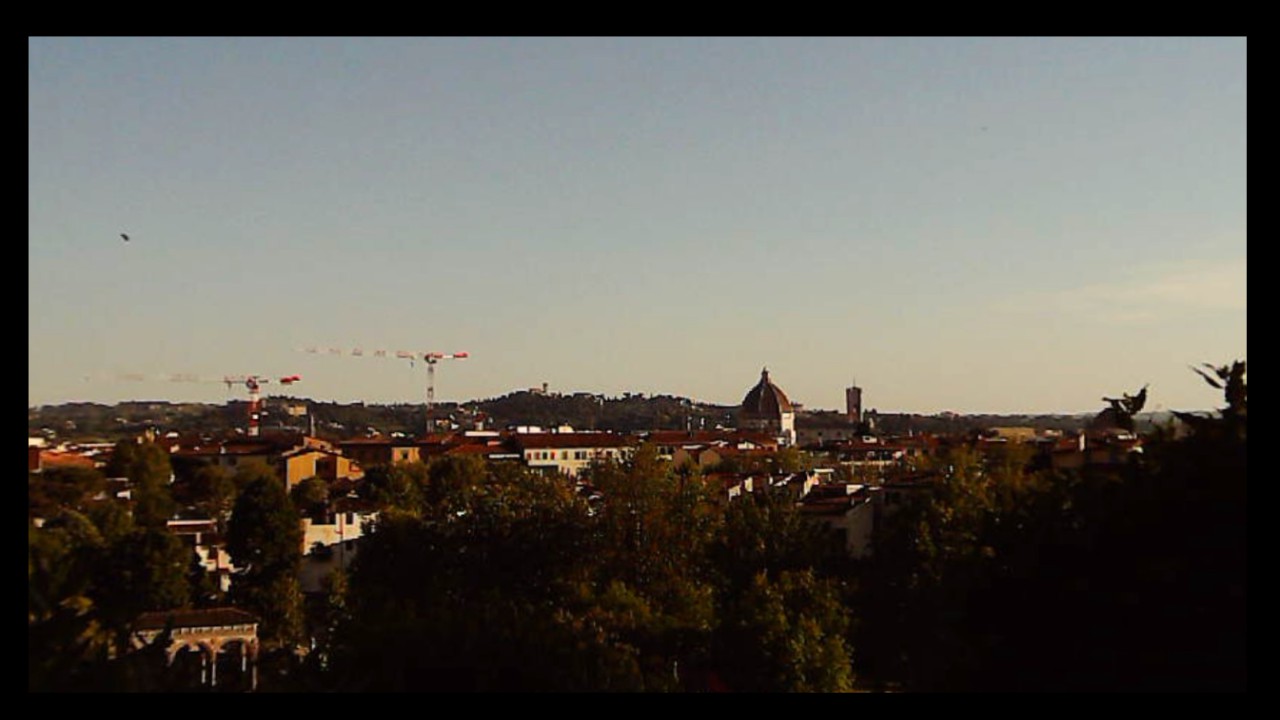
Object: Betafpv air75